Field crop: tomato
Growth stage: 2
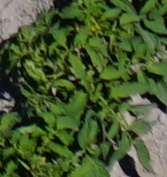
Species: tomato